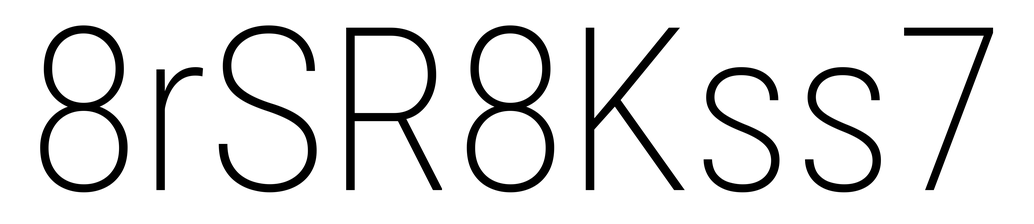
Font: Roboto_Condensed_ExtraLight